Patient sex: F
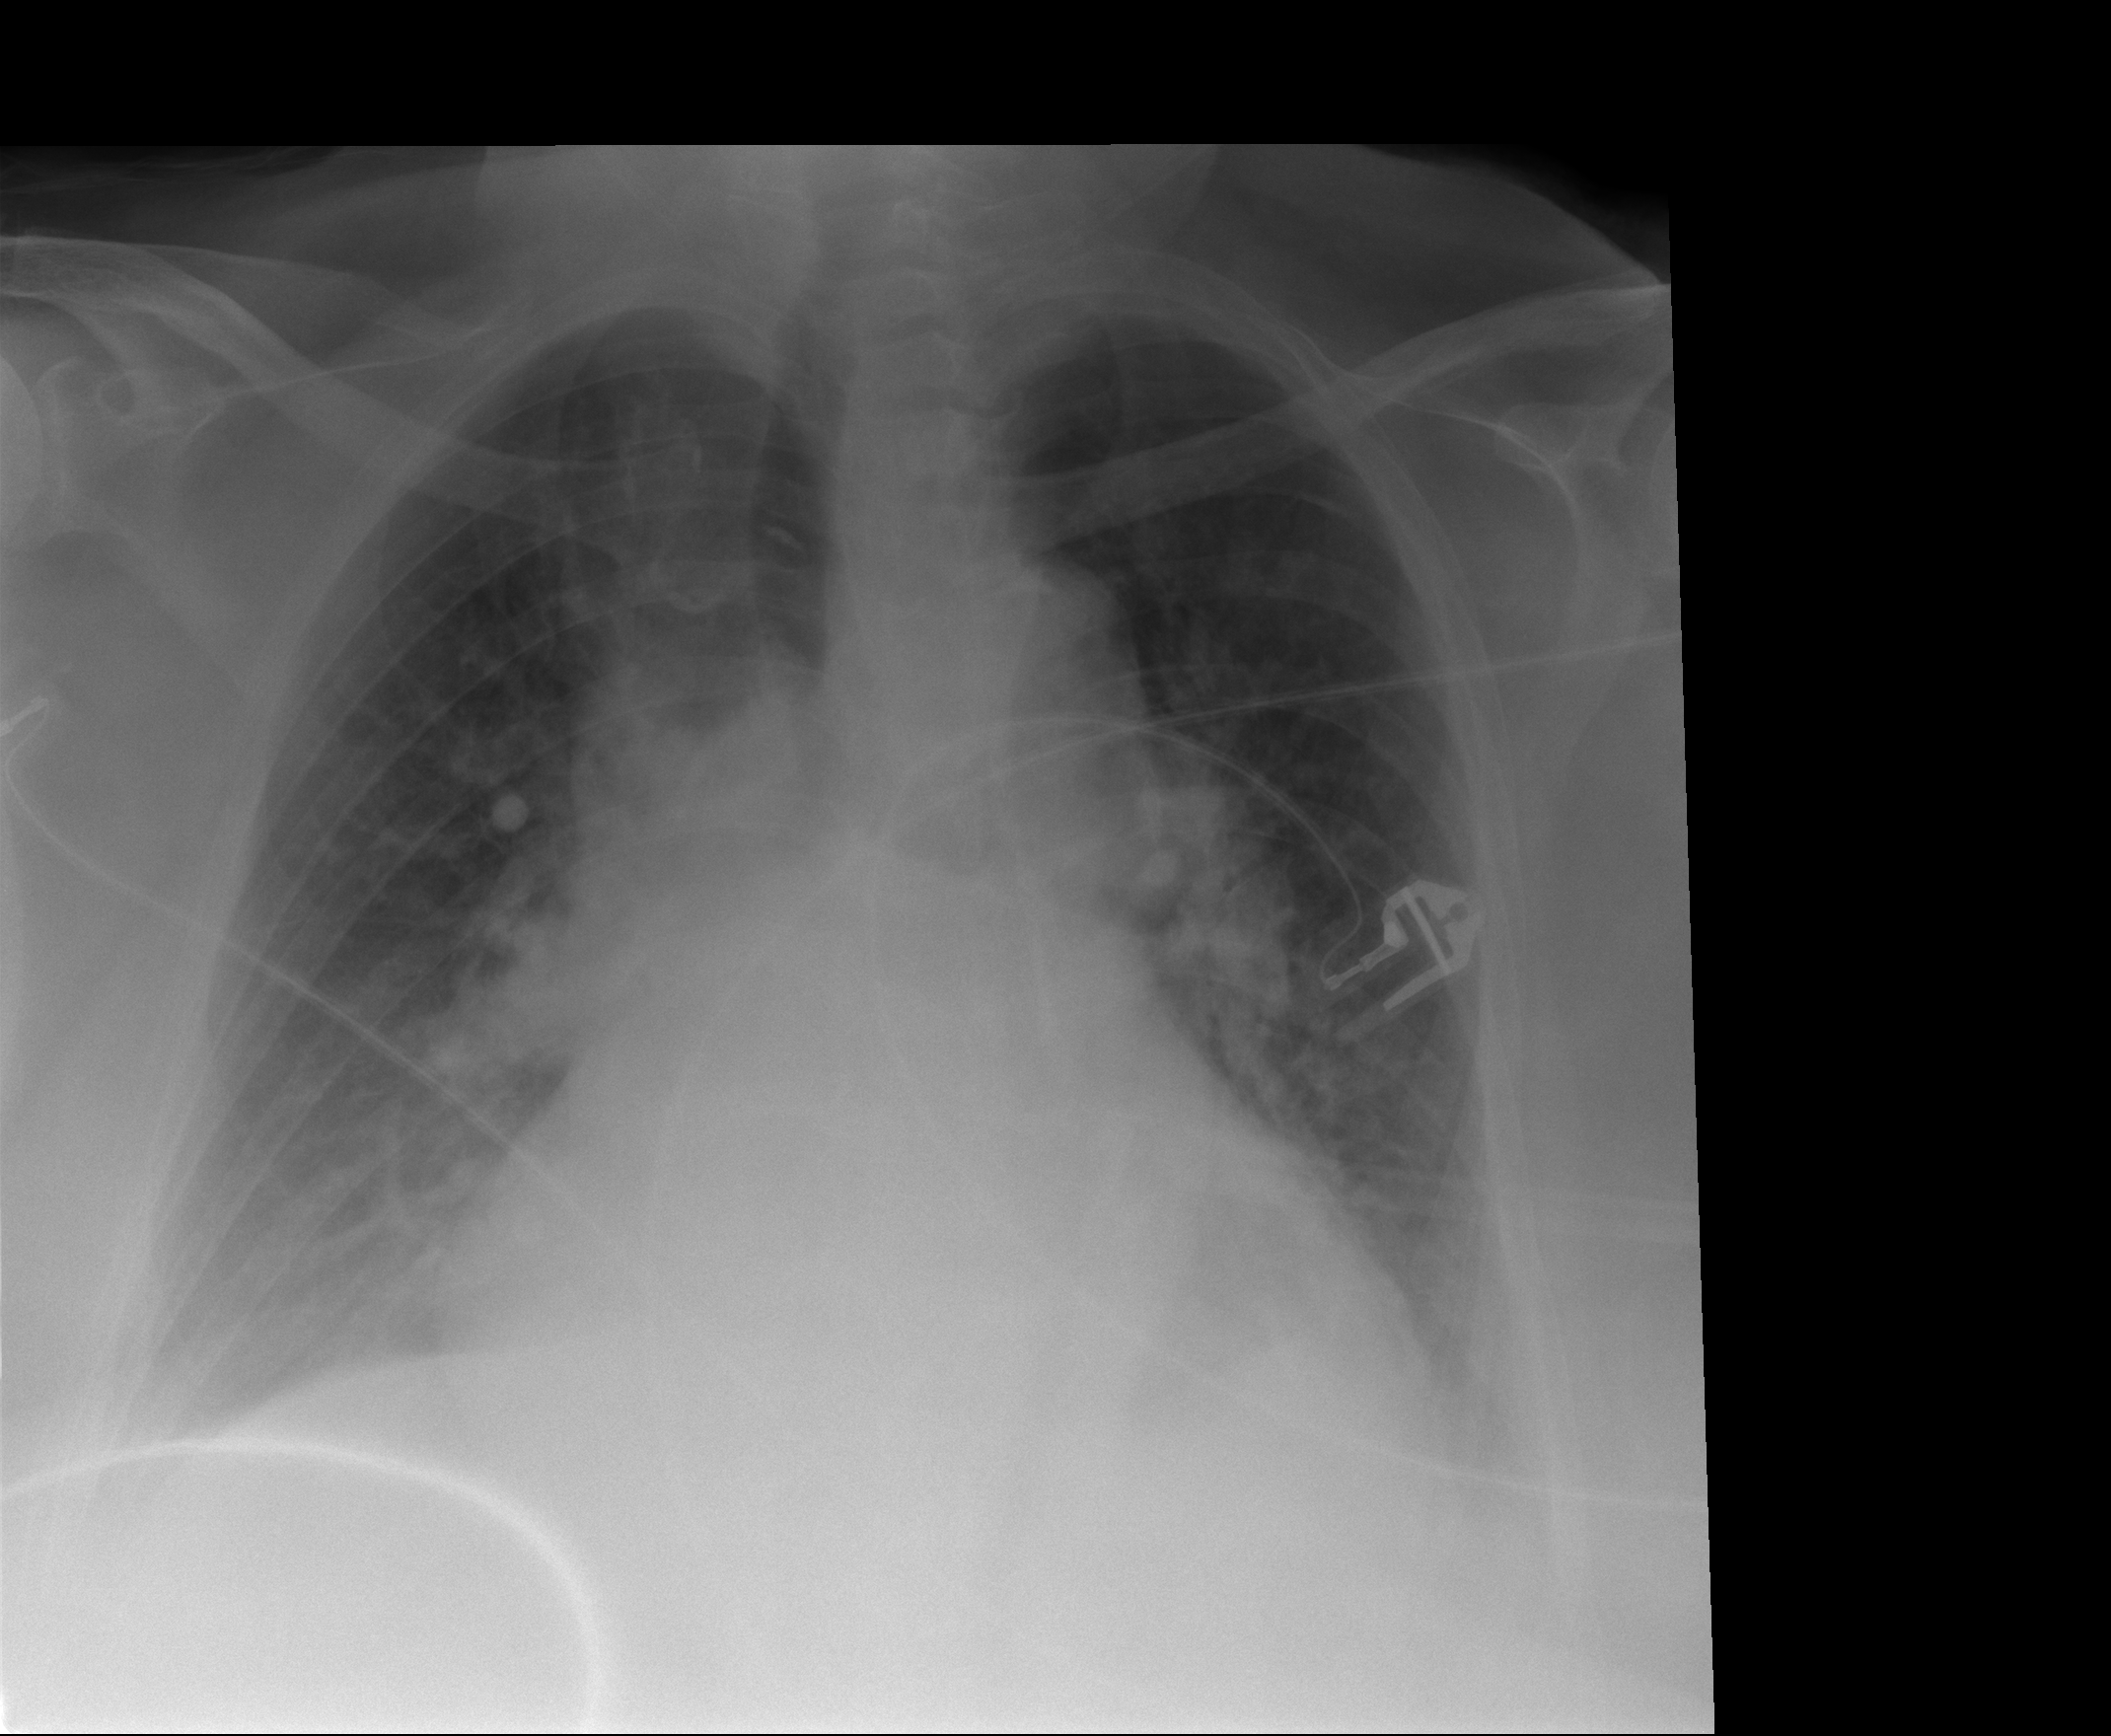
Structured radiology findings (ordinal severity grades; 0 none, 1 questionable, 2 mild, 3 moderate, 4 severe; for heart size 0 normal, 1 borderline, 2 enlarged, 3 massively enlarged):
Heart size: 2
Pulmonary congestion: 2
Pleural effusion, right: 1
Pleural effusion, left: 1
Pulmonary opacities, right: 0
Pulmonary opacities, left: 0
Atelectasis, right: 0
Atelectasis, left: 2